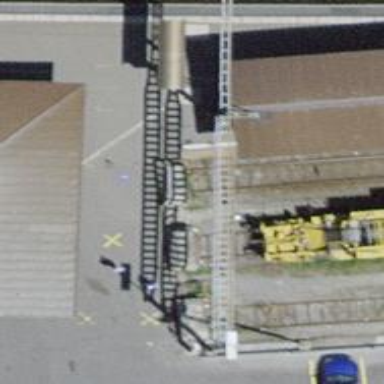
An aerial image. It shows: Railway buffer stop.